Field crop: maize
Growth stage: 2
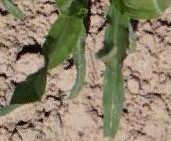
Species: maize